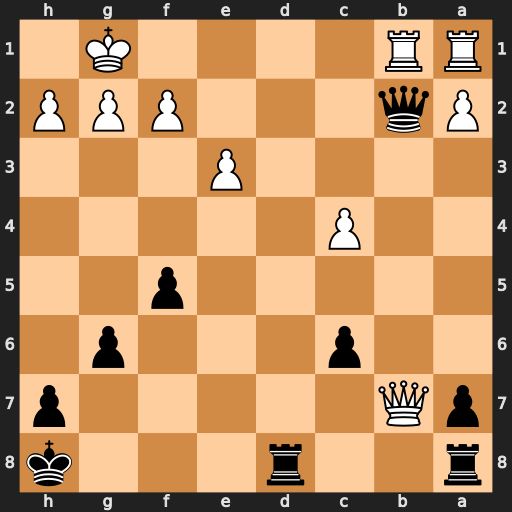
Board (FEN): r2r3k/pQ5p/2p3p1/5p2/2P5/4P3/Pq3PPP/RR4K1
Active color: b
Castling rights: -
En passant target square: -
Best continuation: Rd1+ Rxd1 Qxb7